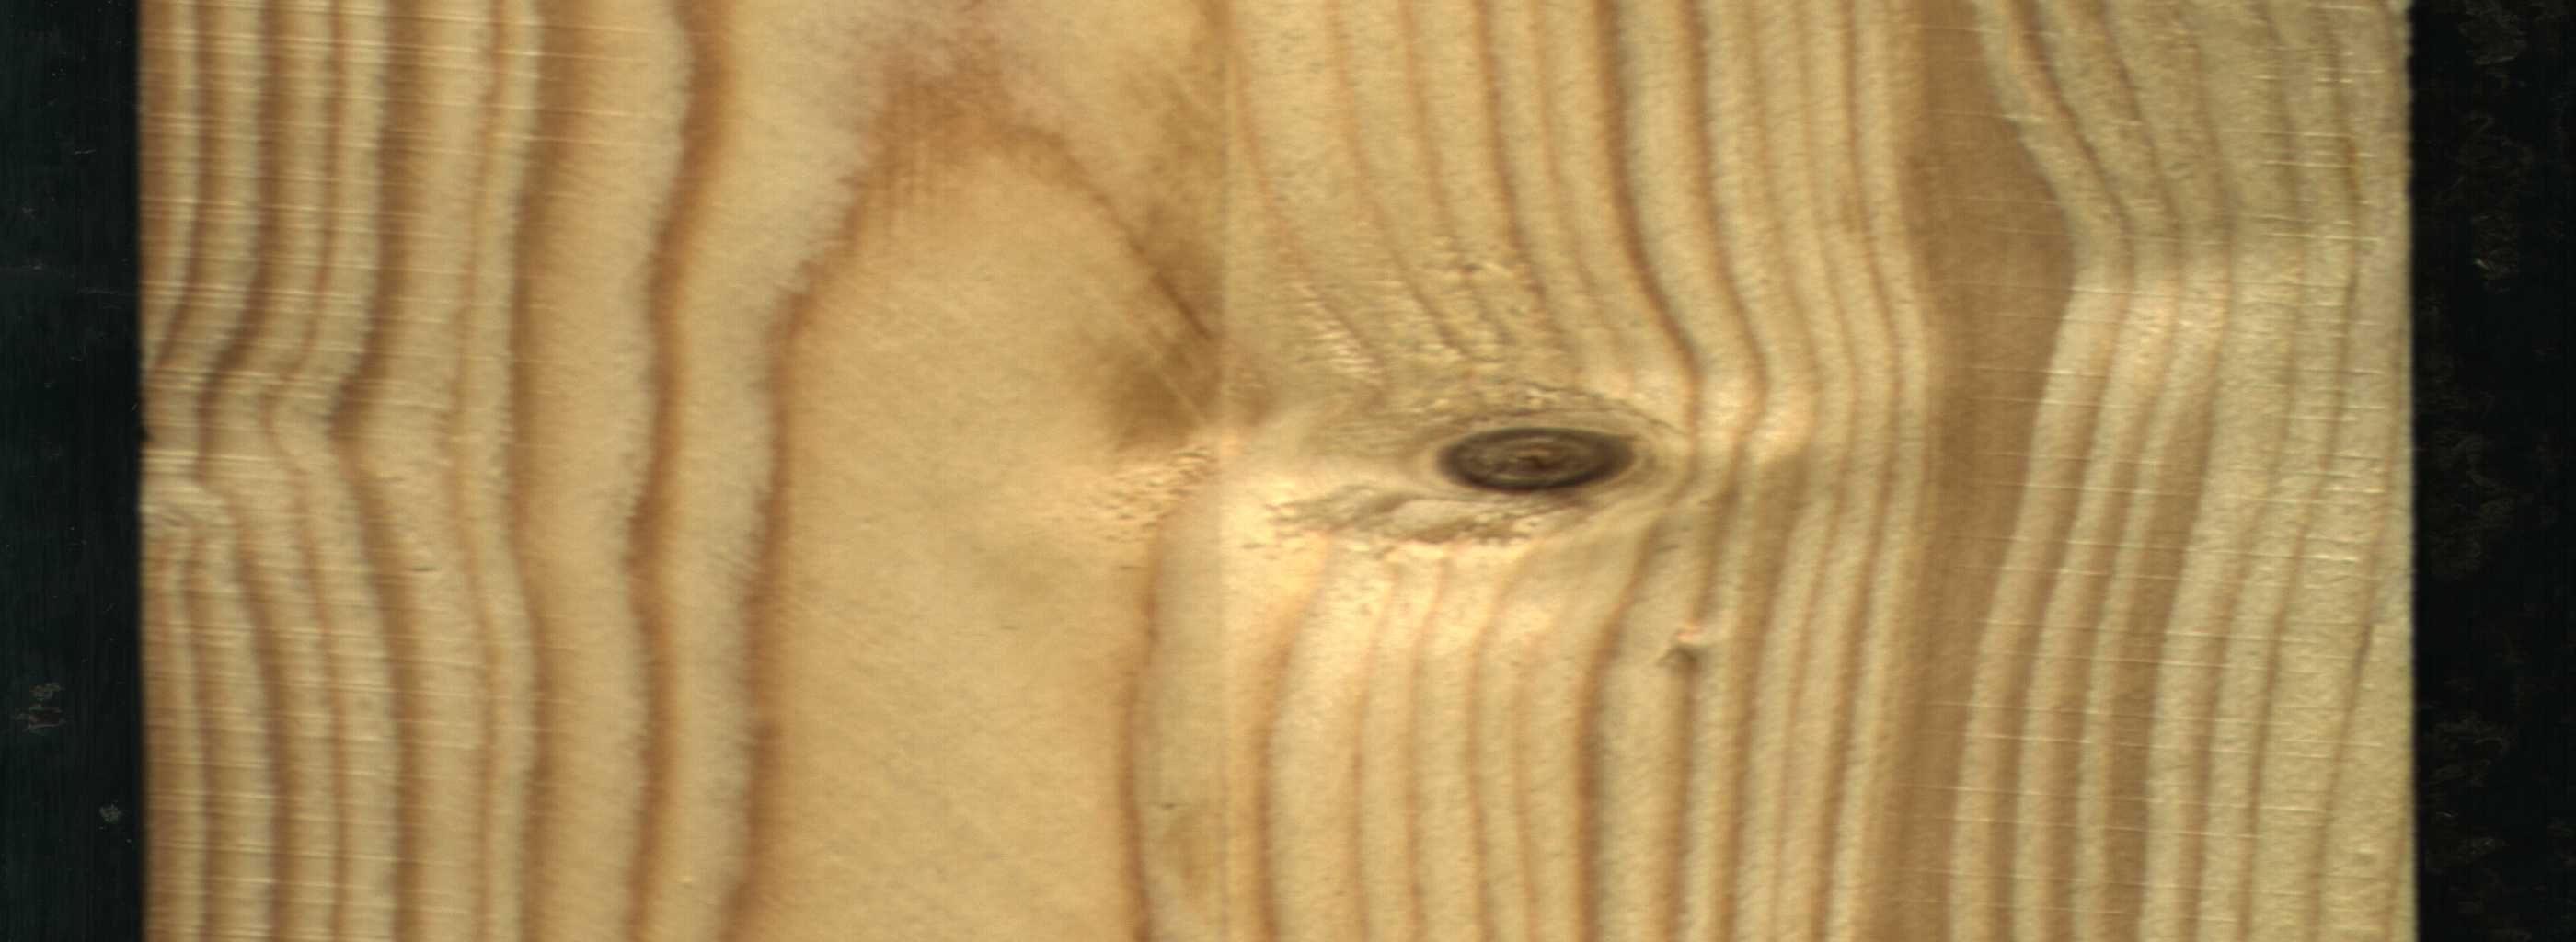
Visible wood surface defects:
Quartzity
Dead_Knot